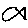
Label: fish